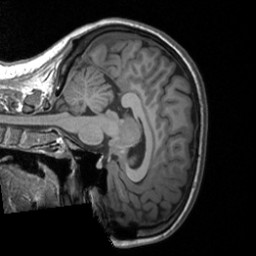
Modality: T1w
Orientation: sagittal
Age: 24
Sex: female
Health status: healthy
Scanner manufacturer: siemens
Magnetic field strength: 3 T
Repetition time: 1.9 s
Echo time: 0.00226 s